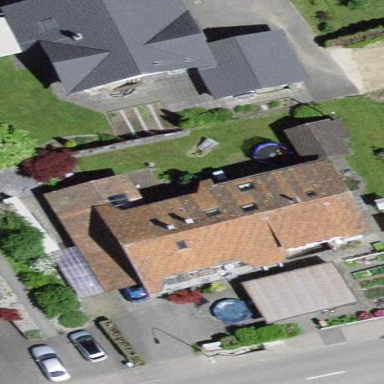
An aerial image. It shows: Terrace building.